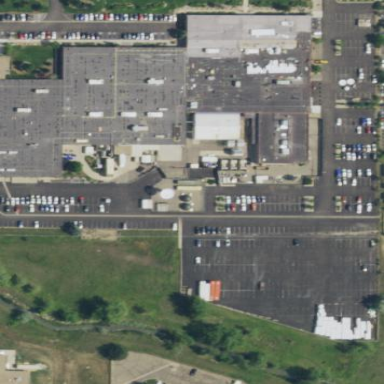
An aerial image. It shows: Office building.